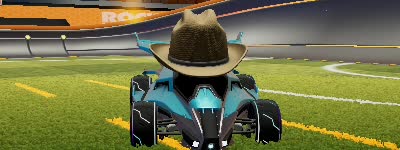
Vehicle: aftershock